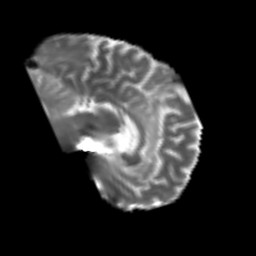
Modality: T2w
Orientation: sagittal
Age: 50
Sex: male
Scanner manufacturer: siemens
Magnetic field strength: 3 T
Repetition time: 4.987 s
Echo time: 0.0792 s